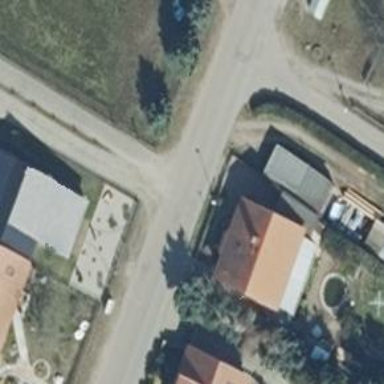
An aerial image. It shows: Residential road with asphalt surface.